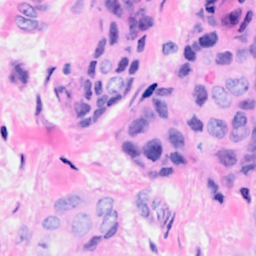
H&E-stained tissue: Breast